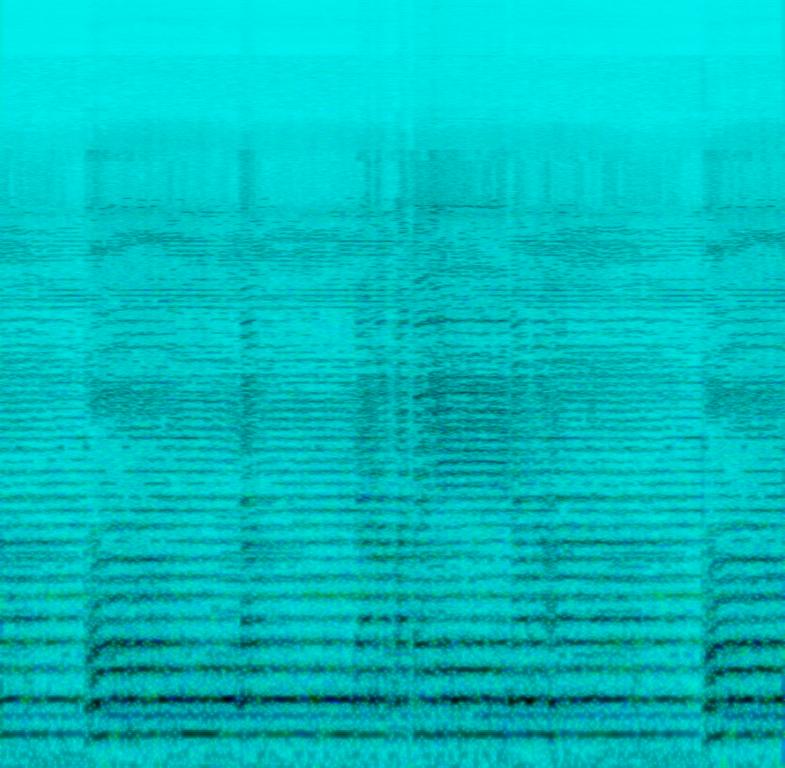
The music excerpt features a male and a female voice singing the same melody in unison. Accompanying the singers is a sitar that plays the same note throughout - what is called a harmonic pedal. The atmosphere points towards a kind of meditation through repetitive singing, a kind of channeling state.